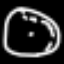
Label: clock